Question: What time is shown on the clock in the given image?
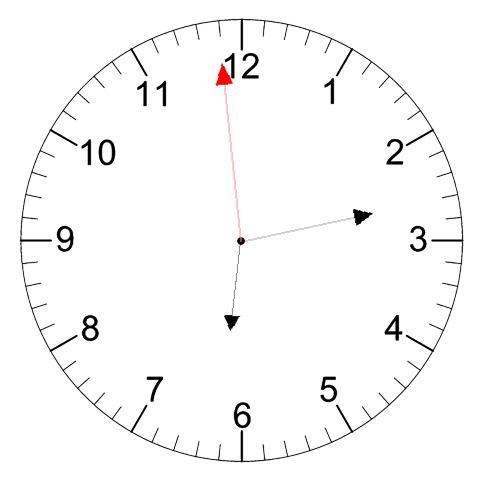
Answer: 06:12:59